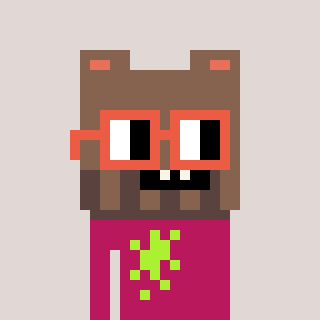
a pixel art character with square orange glasses, a bear-shaped head and a darkpink-colored body on a warm background